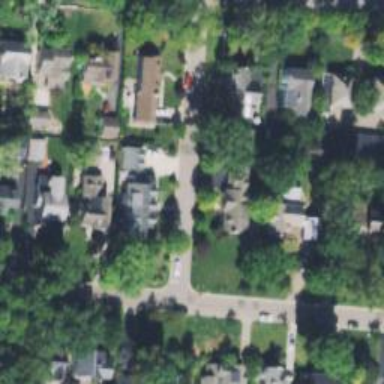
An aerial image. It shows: Residential driveway serving as service road.